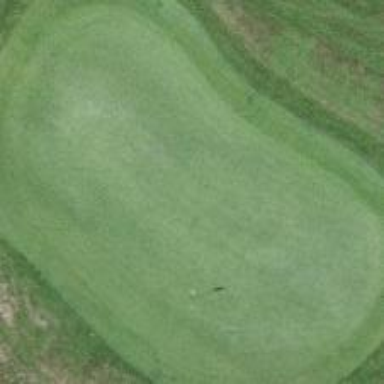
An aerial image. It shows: Green golf area with grass land use.